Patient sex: F
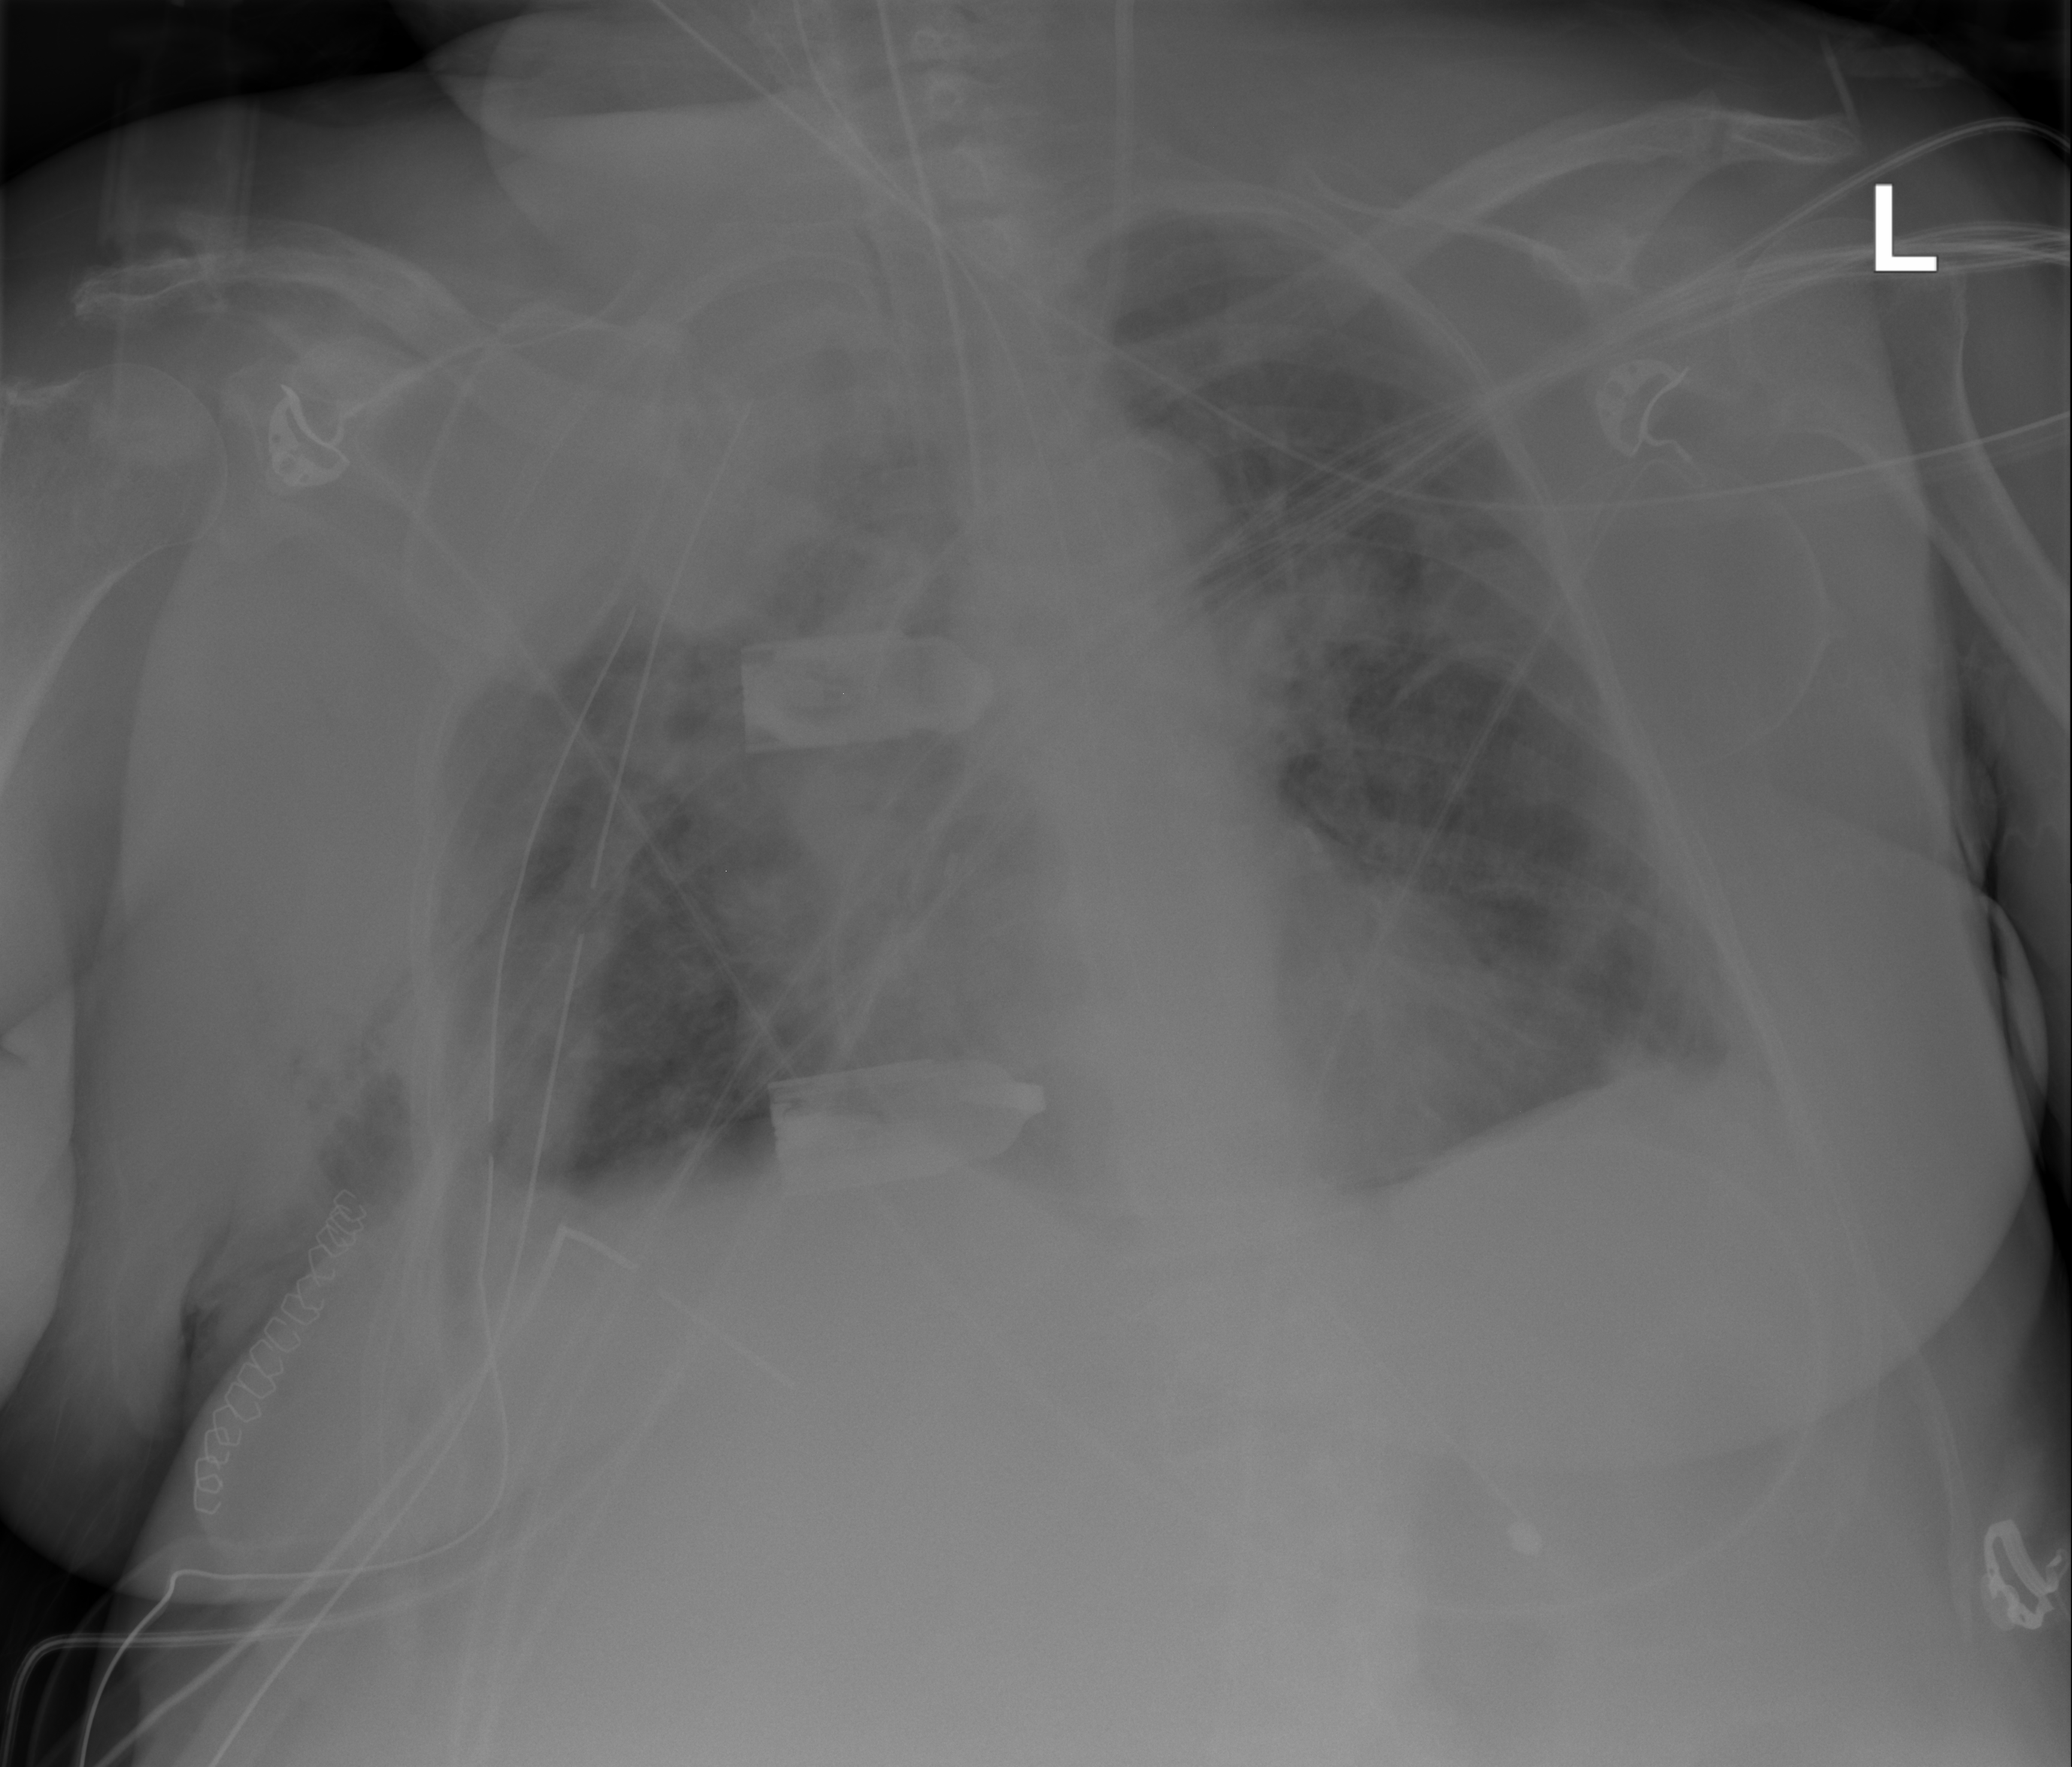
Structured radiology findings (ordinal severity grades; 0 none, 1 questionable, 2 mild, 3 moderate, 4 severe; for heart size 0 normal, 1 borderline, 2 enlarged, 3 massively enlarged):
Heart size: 2
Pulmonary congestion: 2
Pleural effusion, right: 2
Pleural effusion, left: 1
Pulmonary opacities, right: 2
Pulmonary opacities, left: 2
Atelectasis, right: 0
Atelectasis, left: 2